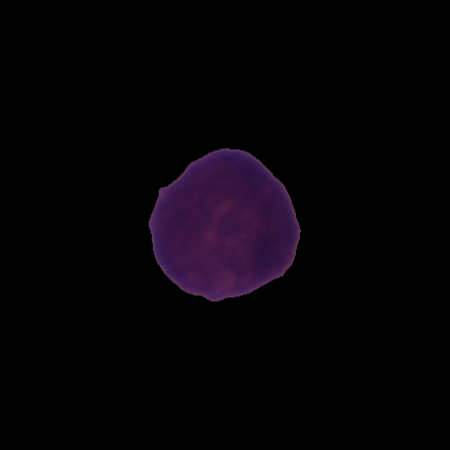
Label: healthy